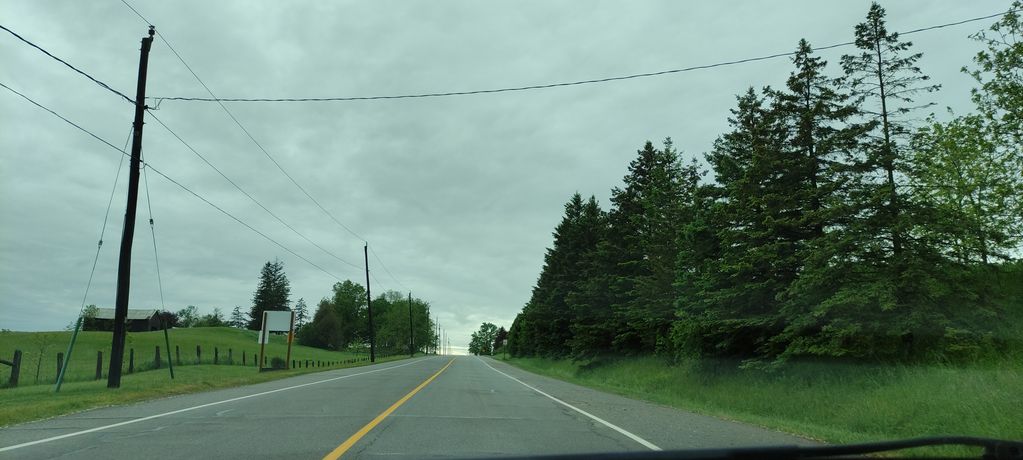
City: kitchener-waterloo